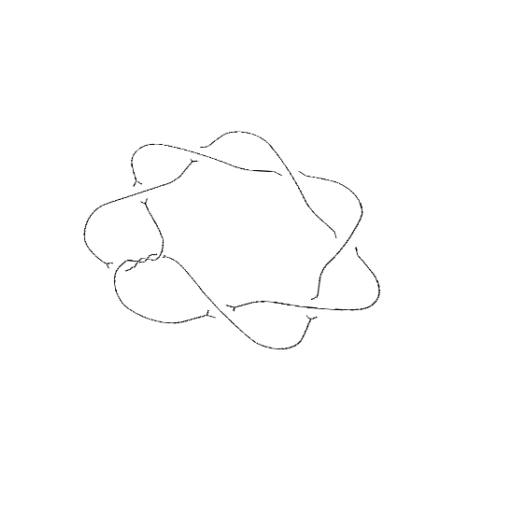
Crossing number: 10